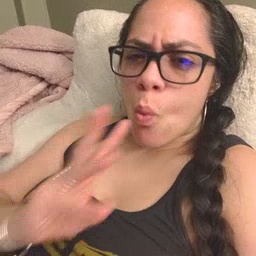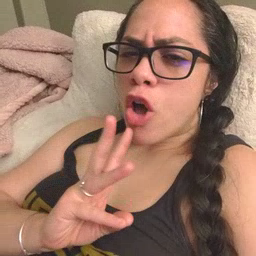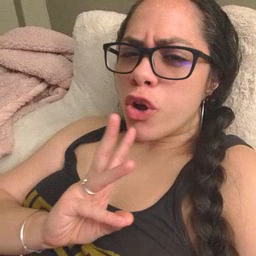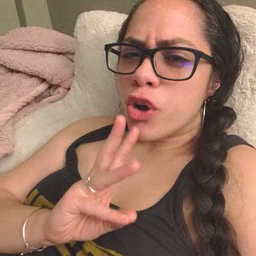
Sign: water